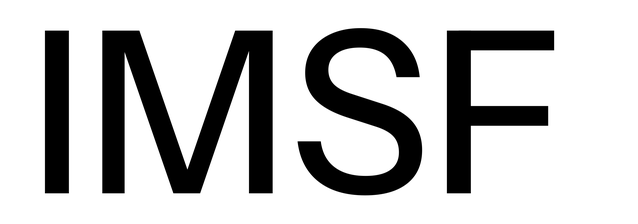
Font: InstrumentSans_Medium